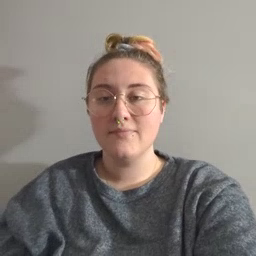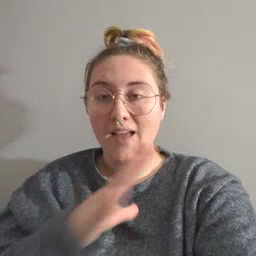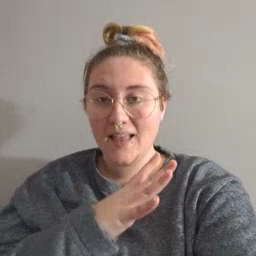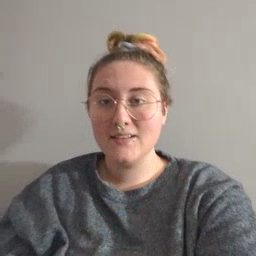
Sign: fine